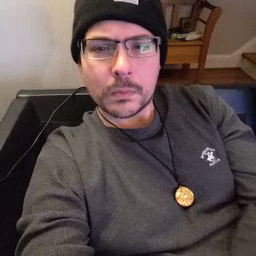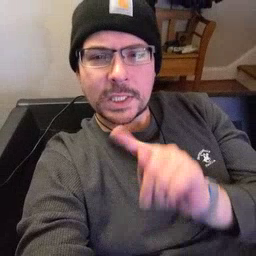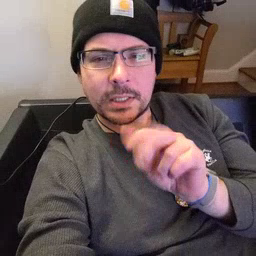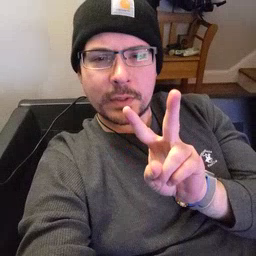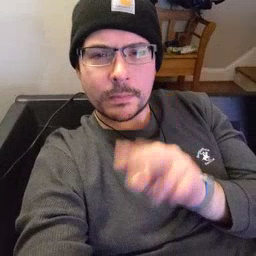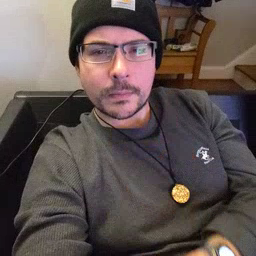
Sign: TV